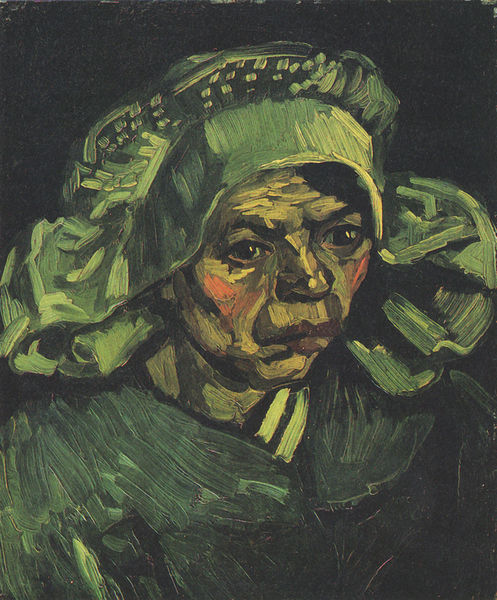
Titel: Kopf einer Bäuerin mit weißer Haube
Künstler: Vincent van Gogh
Standort: Amsterdam
Institution: Van Gogh Museum
Schlagwörter: blau, dunkel, gemälde, kopf, schatten, umhang, weiß, cezanne, gelb, grob, grün, impressionismus, ausschnitt, braun, frau, grau, hell, hintergrund, hut, kleid, licht, mund, nase, orange, schwarz, stirn, blick, dame, rot, expressionismus, haube, malerei, ornament, alt, hemd, jacke, mütze, alte, arm, augen, falten, gesicht, kragen, mensch, trauer, bildnis, hals, holland, niederlande, portrait, porträt, öl, pastos, auge, mantel, realismus, brustbild, frontal, kinn, lippe, lippen, rosa, rouge, schräg, traurig, arbeit, helldunkel, kopfbedeckung, magd, wangen, backen, bäuerin, furchen, abstrakt, leere, modern, linien, van gogh, arbeiter, ölgemälde, duktus, weiblich, kopftuch, detail, ernst, brauen, glanz, pupillen, rüschen, wange, striche, bauer, oben, farbige, schwarze, ärmlich, alter, draufsicht, kontur, schraffur, verkniffen, konturen, nixe, strin, stirnfalten, liebermann, vincent van gogh, tracht, dunke, halbprofil, runzeln, kartoffel, kartoffeln, antlitz, schwart, grünlich, pinselstriche, miene, grüntöne, röte, alte frau, verzeirung, armut, gelbgrün, grüngelb, wulst, oberlippe, vincent, pinselführung, rote wangen, kollwitz, kartoffelernte, zinken, viel spass, kragne, kartoffelesser, baüerin, fruehwerk, grüh, kartofellesser, kartoffelerte, landfrau, rotbacke, große augen, verbittert, w